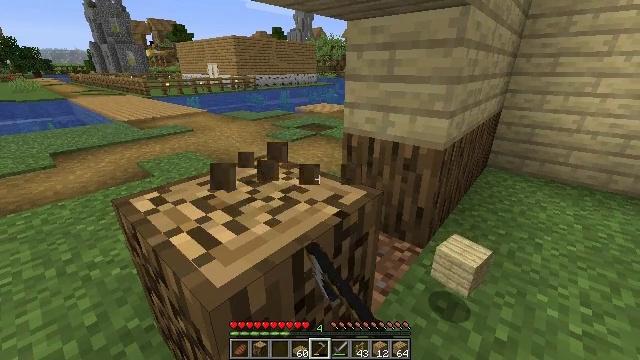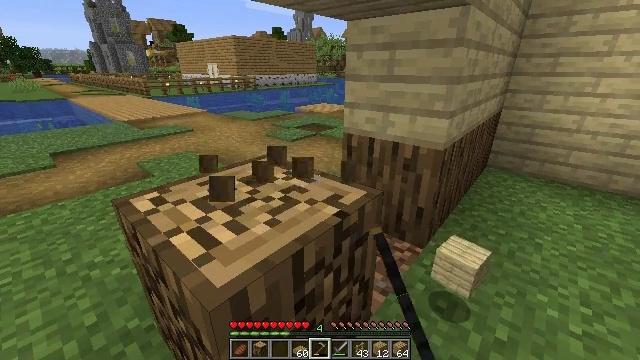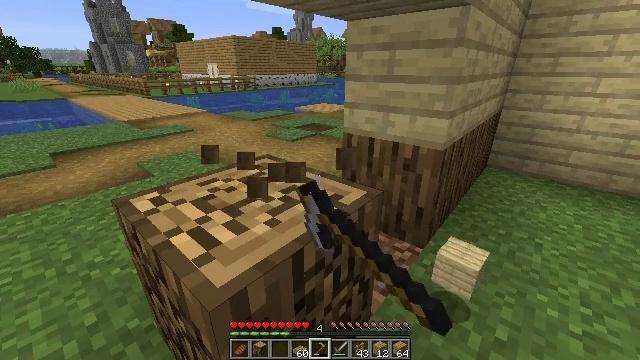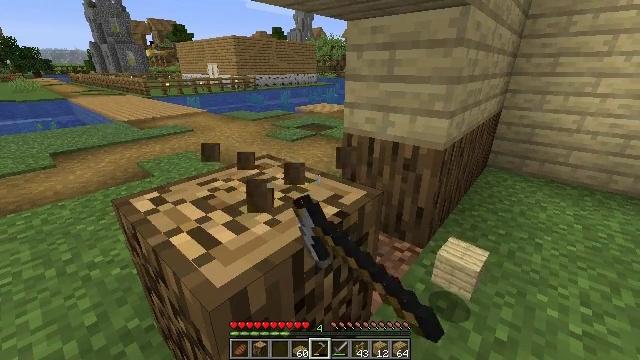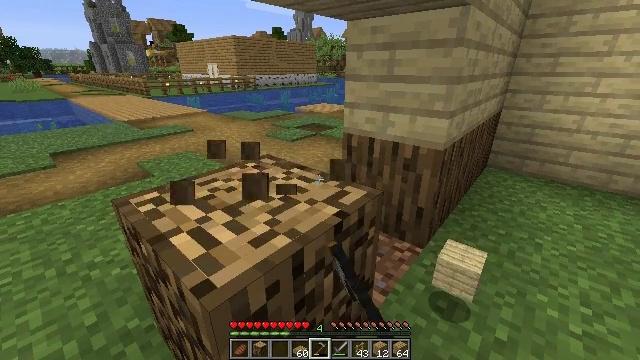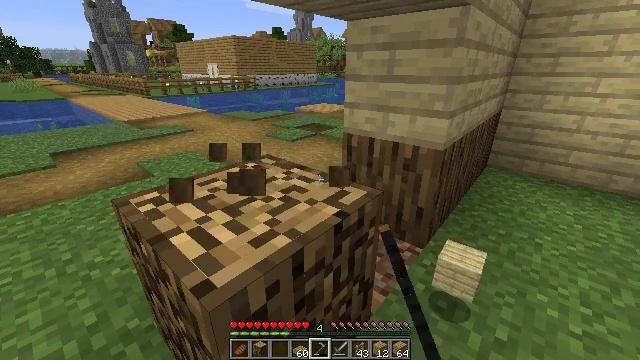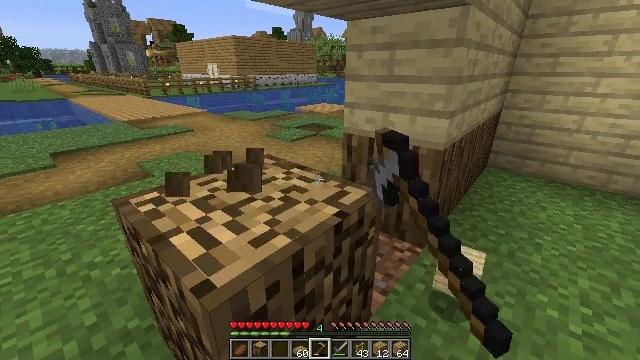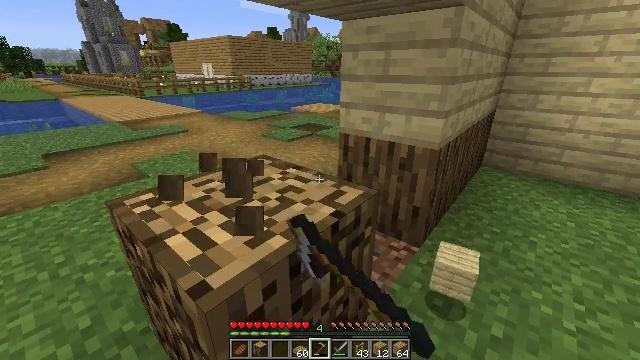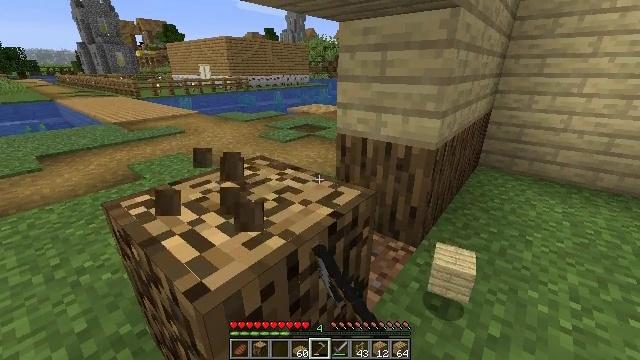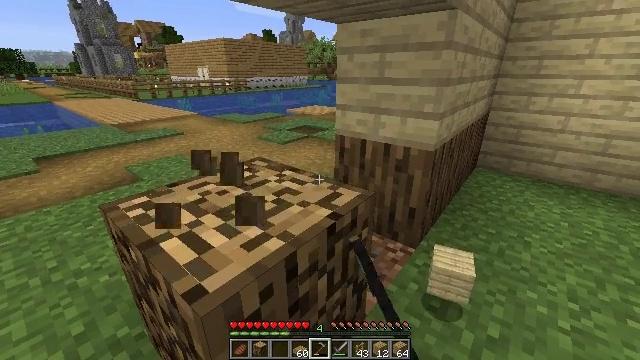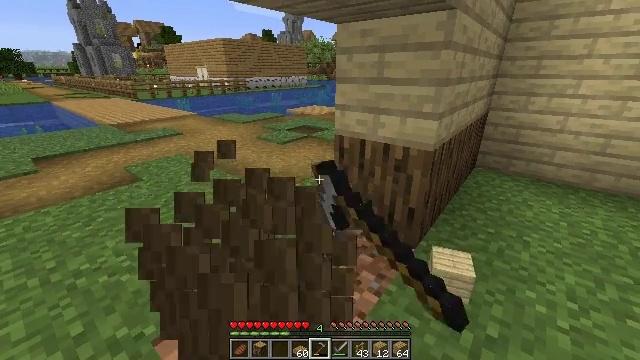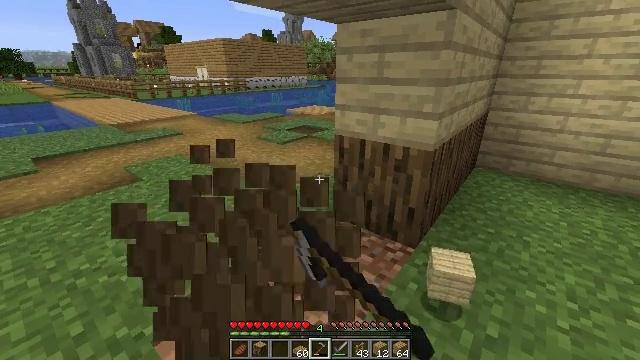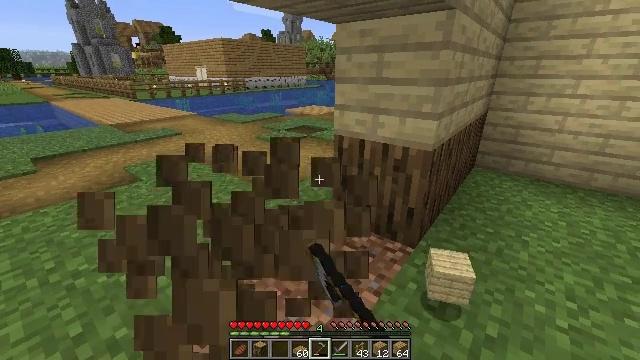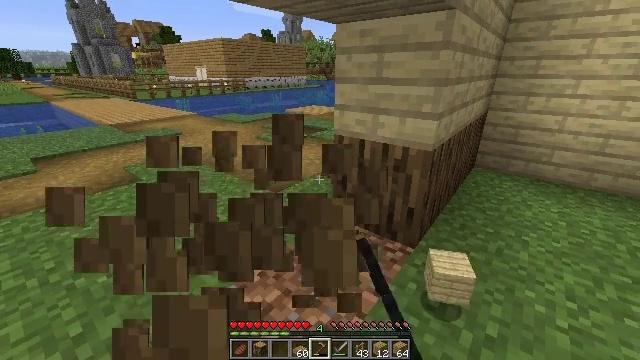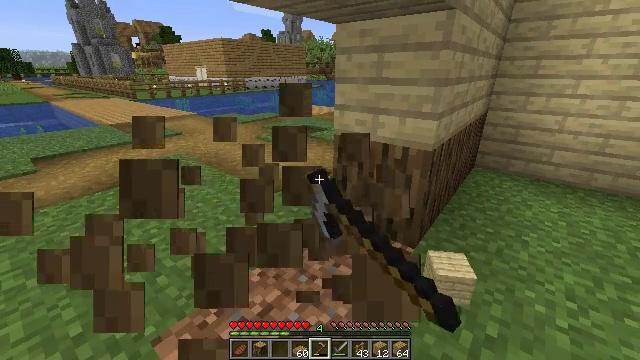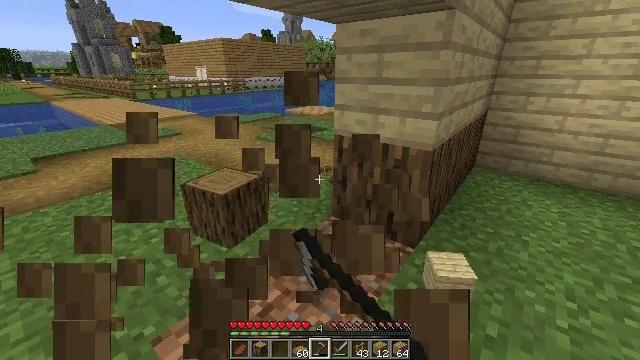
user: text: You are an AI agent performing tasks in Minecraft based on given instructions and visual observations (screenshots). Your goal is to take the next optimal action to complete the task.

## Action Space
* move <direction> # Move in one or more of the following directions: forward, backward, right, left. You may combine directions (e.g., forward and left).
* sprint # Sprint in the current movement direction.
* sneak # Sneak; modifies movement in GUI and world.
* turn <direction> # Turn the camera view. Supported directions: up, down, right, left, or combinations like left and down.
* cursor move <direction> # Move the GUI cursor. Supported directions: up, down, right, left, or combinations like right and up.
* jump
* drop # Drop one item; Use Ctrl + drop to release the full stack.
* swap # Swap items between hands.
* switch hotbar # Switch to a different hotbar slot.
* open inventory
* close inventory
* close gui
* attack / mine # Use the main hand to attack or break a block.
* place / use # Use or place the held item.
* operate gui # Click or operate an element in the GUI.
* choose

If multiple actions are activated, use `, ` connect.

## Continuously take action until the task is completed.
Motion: motion action
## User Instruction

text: Collect oak log for crafting.
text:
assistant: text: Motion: attack / mine
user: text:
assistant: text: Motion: attack / mine
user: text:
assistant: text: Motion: attack / mine
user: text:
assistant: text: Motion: attack / mine
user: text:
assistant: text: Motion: attack / mine
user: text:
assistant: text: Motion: attack / mine
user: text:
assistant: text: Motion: attack / mine
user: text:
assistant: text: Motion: attack / mine
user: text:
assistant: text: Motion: attack / mine
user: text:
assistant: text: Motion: attack / mine
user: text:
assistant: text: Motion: attack / mine
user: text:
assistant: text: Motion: attack / mine
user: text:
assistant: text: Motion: attack / mine
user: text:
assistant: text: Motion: attack / mine
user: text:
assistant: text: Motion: attack / mine
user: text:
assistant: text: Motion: attack / mine
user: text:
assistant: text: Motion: attack / mine
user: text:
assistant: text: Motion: turn right, attack / mine
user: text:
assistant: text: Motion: turn right, attack / mine
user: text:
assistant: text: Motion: attack / mine
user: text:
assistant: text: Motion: attack / mine
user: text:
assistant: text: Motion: attack / mine
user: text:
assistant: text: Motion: attack / mine
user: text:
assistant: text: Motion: attack / mine
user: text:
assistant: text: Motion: turn right, attack / mine
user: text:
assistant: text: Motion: turn right, attack / mine
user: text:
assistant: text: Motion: turn right, attack / mine
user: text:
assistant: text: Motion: attack / mine
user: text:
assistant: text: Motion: attack / mine
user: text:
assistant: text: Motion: attack / mine